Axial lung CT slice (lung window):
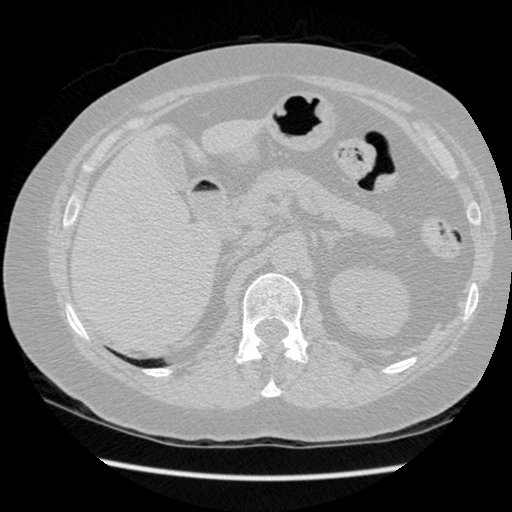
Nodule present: no